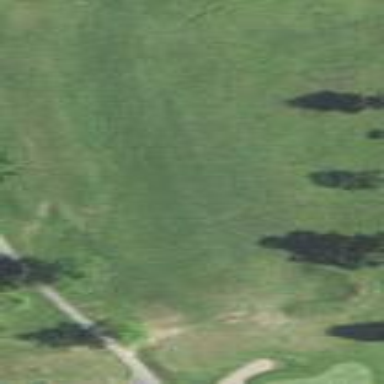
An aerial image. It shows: Grassy area designated as golf fairway.